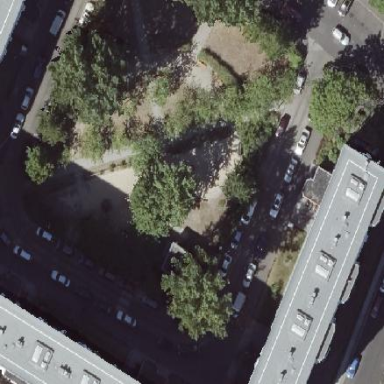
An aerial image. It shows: Playground area for leisure activities on the land.